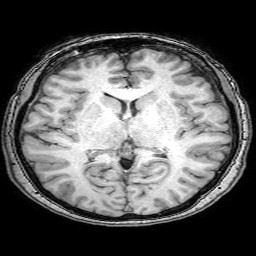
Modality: T1w
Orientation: coronal
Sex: female
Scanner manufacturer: philips
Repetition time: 0.008124 s
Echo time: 0.00371 s